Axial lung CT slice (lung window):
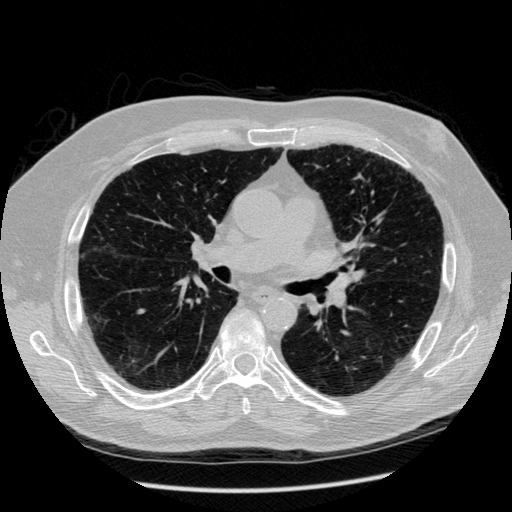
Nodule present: yes
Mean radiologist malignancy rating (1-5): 3.25